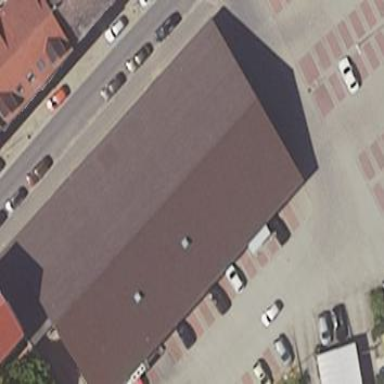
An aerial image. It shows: Supermarket building.